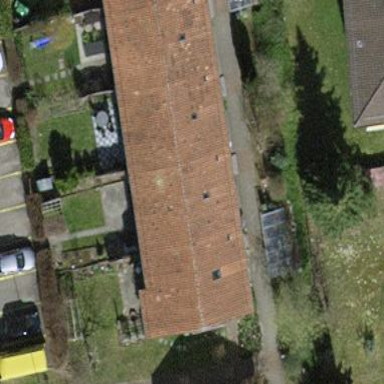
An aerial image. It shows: Building with tile roof.